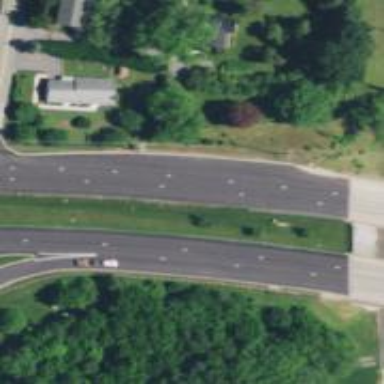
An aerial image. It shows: Trunk highway.